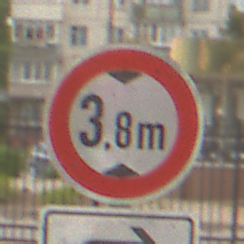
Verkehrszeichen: TatsaechlicheHoehe
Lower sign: RichtungsangabeDurchPfeile5
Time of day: MorningAfternoon
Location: Outdoor (Urban)
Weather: Overcast
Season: NotSpecified
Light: Natural